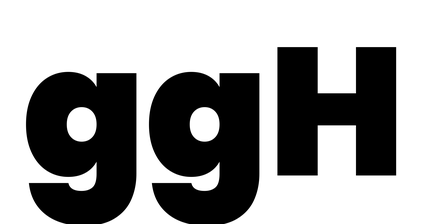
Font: Poppins-Black